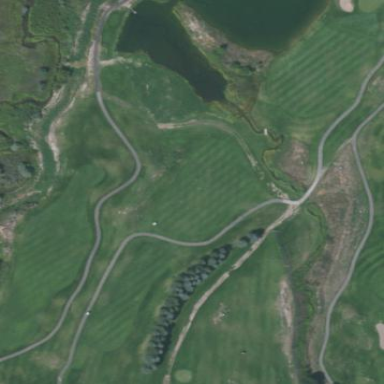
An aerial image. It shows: Golf fairway in the image.